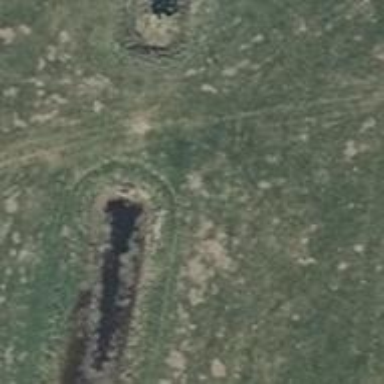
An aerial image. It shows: Culvert tunnel.